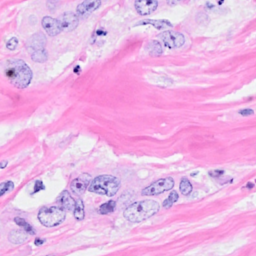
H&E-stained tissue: Breast